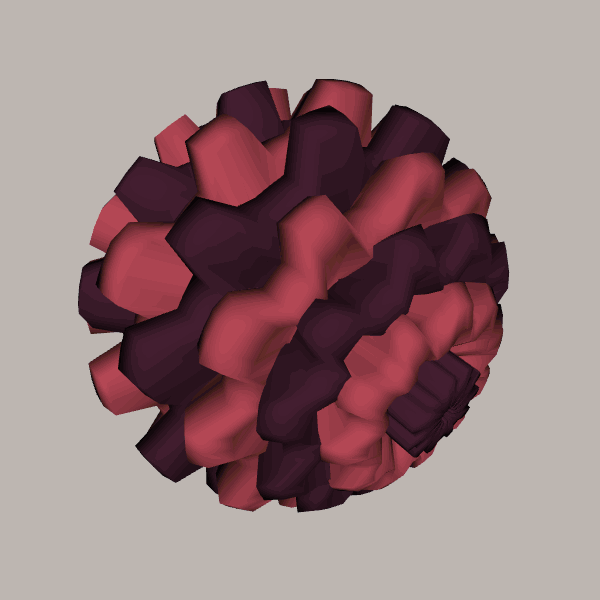
Background: light